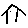
Label: house